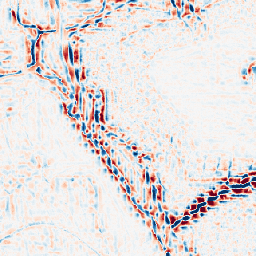
Category: wavelet
Decomposition family: wavelet_reverse_biorthogonal
Decomposition parameters: wavelet: rbio2.4
level: 3
Upsampling method: area
Upsampling parameters: scale: 4
Upsampling scale: 4